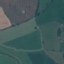
Land use / land cover: Pasture